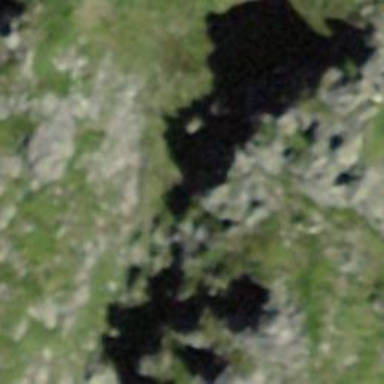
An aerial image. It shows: Natural cliff.